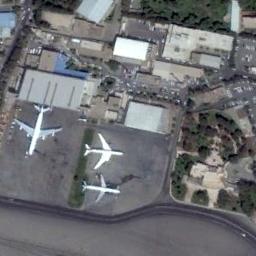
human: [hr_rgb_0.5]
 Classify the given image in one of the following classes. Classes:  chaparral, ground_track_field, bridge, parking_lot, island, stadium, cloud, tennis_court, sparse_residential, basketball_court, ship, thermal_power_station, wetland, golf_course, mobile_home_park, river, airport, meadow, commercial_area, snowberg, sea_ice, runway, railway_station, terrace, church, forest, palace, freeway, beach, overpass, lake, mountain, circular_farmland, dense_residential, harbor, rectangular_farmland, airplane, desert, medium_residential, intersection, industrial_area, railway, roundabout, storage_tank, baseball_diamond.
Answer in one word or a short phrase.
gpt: airplane